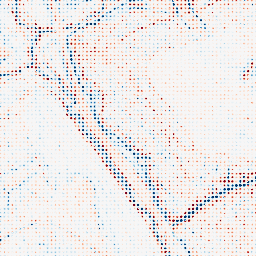
Category: edge_preserving
Decomposition family: anisotropic_diffusion
Decomposition parameters: iterations: 20
kappa: 50
gamma: 0.1
Upsampling method: sinc_blackman
Upsampling parameters: scale: 8
kernel_size: 4
Upsampling scale: 8